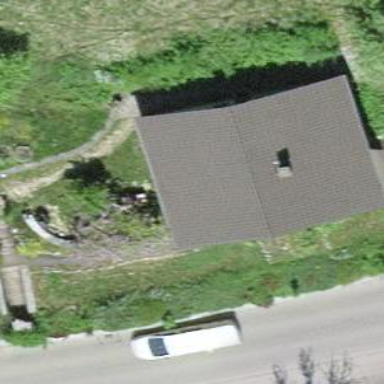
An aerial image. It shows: Detached building with gabled roof.